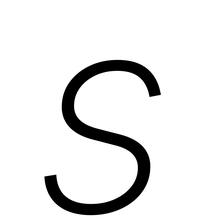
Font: Inter-Italic_ExtraLight_Italic